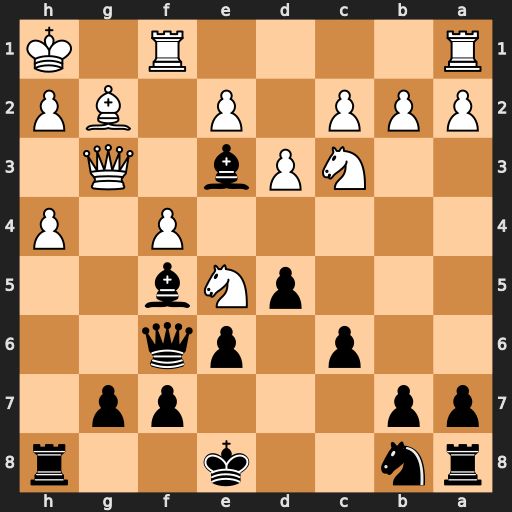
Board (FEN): rn2k2r/pp3pp1/2p1pq2/3pNb2/5P1P/2NPb1Q1/PPP1P1BP/R4R1K
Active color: b
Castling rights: kq
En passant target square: -
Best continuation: Qxh4 Qxh4 Rxh4